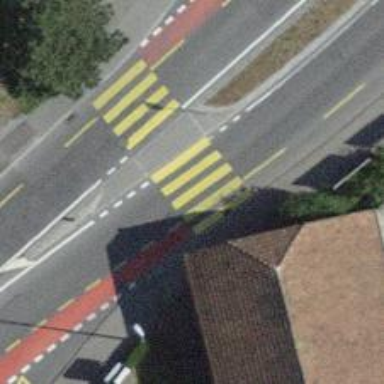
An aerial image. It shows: Pedestrian crossing with zebra markings on the footway.